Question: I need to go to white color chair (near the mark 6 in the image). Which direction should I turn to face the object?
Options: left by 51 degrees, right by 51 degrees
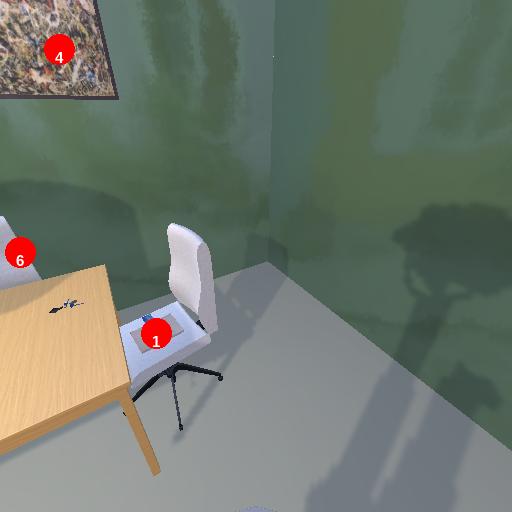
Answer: left by 51 degrees